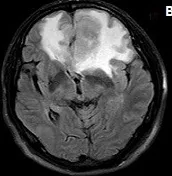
(A-F) are MRI showing the lesion: the lesion is located at bilateral frontal lobe and corpus callosum with massive vasogenic edema surrounding it.
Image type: radiology (mri)